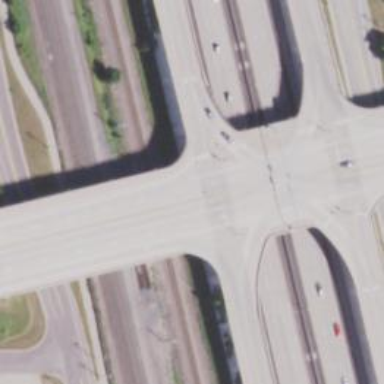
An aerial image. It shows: Motorway link bridge.